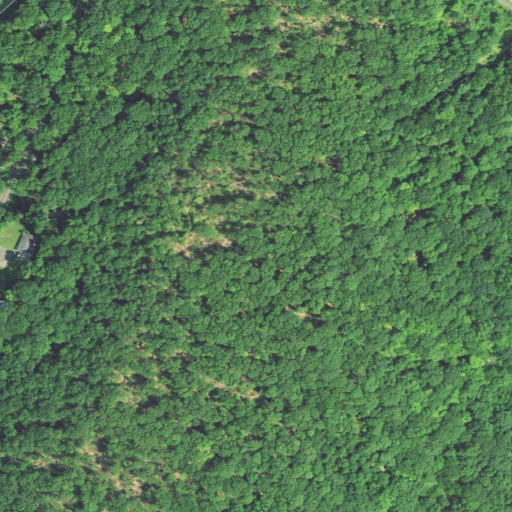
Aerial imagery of ridge(s) in Connecticut named Mad Mare Ridge containing deciduous forest, open development, medium intensity development, and low intensity development